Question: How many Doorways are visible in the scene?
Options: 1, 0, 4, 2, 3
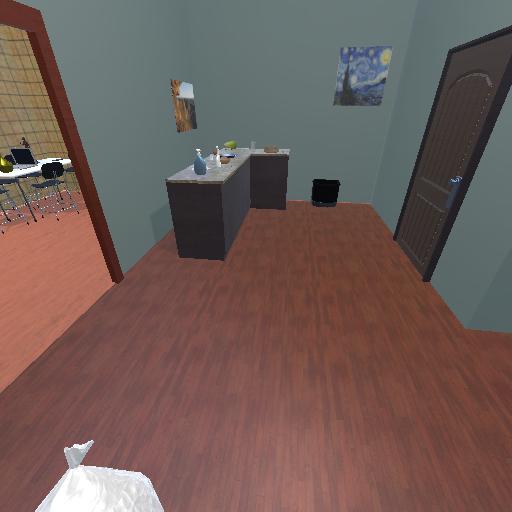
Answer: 1